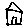
Label: house